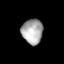
Tissue: lung
Cell type: Myeloid cells
Senescence score: 0.5644
Nuclear area (px): 515
Mean DAPI intensity: 169.515